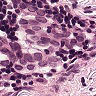
Metastatic tissue present: yes